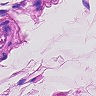
Metastatic tissue present: no